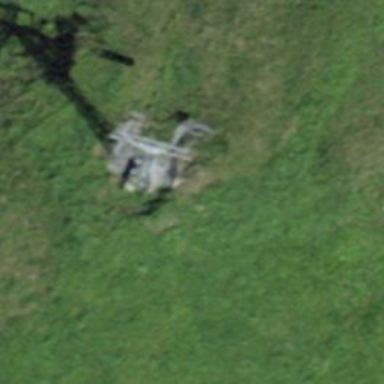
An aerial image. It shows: Pylon for aerialway.